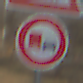
Verkehrszeichen: UeberholverbotKraftfahrzeuge
Zusatzzeichen oben: ViehtriebRechts
Umgebung: Outdoor, Suburban
Tageszeit: MorningAfternoon
Wetter: PartlyCloudy
Licht: Natural
Jahreszeit: NotSpecified
Kontrast: HighContrast